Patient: sex M, age 35
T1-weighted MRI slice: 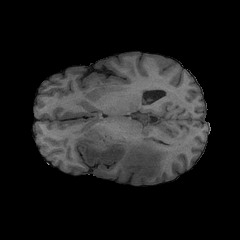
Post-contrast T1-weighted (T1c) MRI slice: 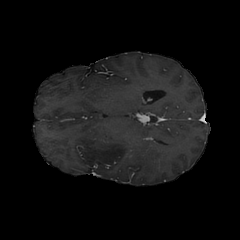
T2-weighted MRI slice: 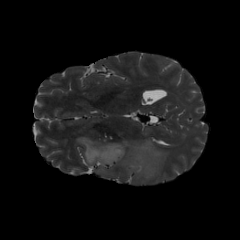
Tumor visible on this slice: yes
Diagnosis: Astrocytoma, IDH-mutant
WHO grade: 4